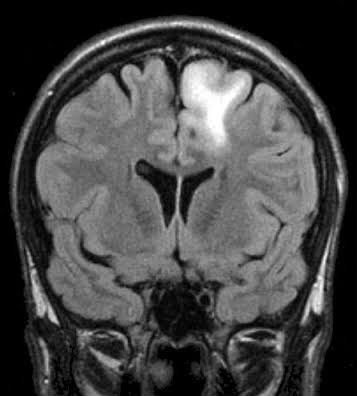
Label: glioma